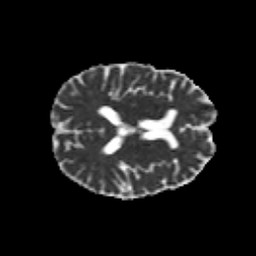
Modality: MD
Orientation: axial
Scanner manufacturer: siemens
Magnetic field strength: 3 T
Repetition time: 6.8 s
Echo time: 0.093 s